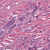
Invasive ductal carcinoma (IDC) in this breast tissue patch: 1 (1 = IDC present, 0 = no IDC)